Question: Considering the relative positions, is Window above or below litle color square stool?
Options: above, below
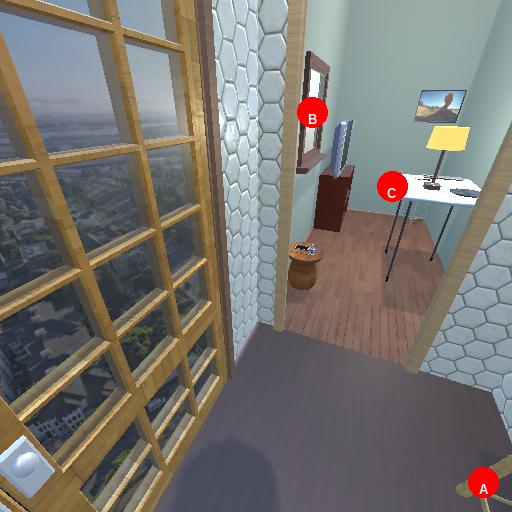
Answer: above